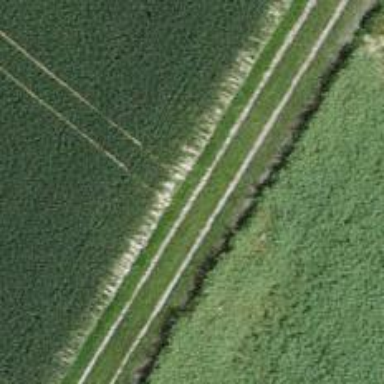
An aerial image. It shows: Agricultural track with ground surface. The track is classified as grade3 with access limited to agricultural vehicles.